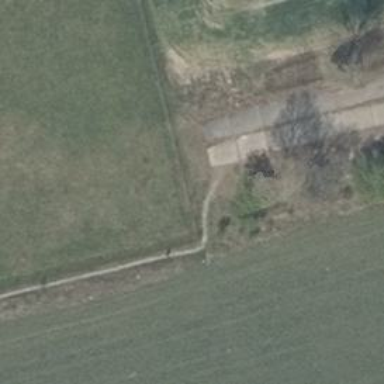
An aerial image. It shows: Concrete track with grade1 quality.